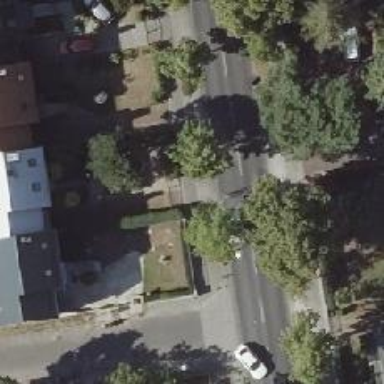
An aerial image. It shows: Driveway.